Field crop: maize
Growth stage: 2
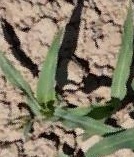
Species: maize